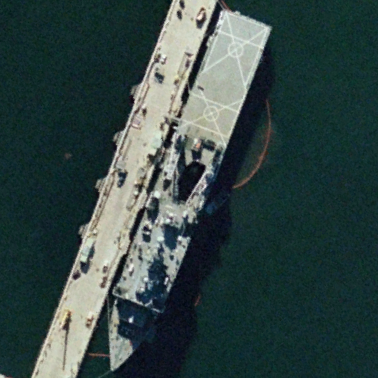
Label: combat